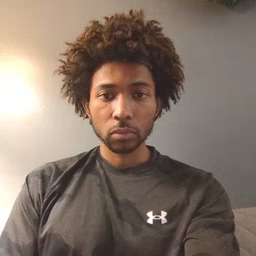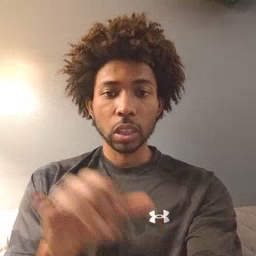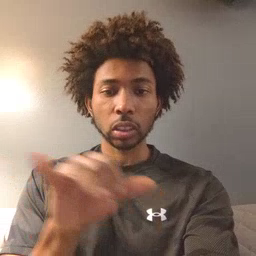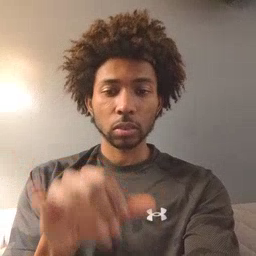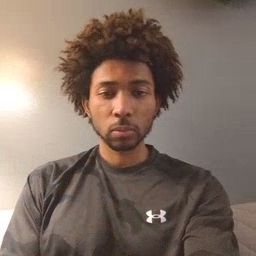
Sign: same